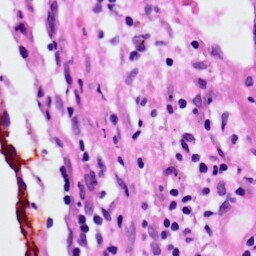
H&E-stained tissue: Lung